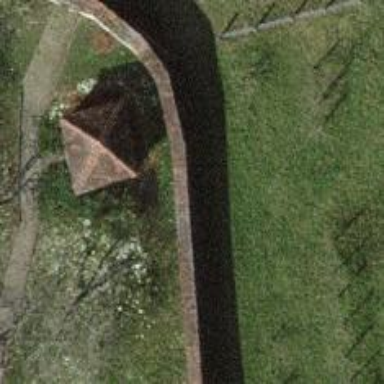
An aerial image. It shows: Wall barrier.